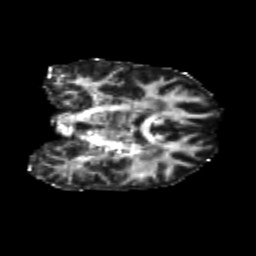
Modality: FA
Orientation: coronal
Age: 24
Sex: male
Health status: healthy
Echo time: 0.074 s